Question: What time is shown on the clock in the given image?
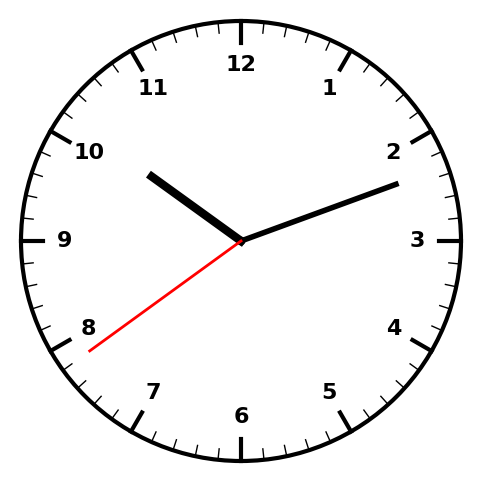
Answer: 10:11:39